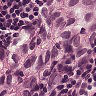
Metastatic tissue present: yes